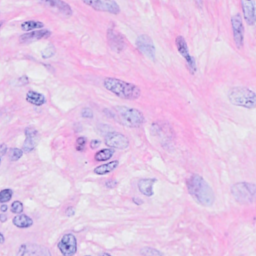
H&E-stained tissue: Breast